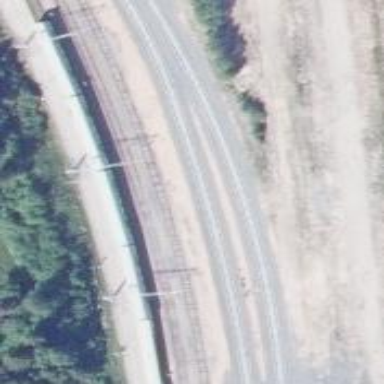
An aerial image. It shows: Rail siding with electrified contact lines.